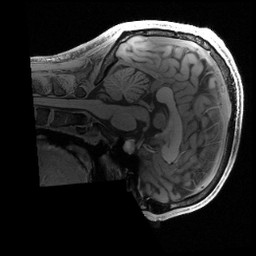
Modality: T1w
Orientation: sagittal
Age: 28
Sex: male
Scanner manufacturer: siemens
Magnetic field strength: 3 T
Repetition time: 2.4 s
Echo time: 0.00222 s